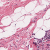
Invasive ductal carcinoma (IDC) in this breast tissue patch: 1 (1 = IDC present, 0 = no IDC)